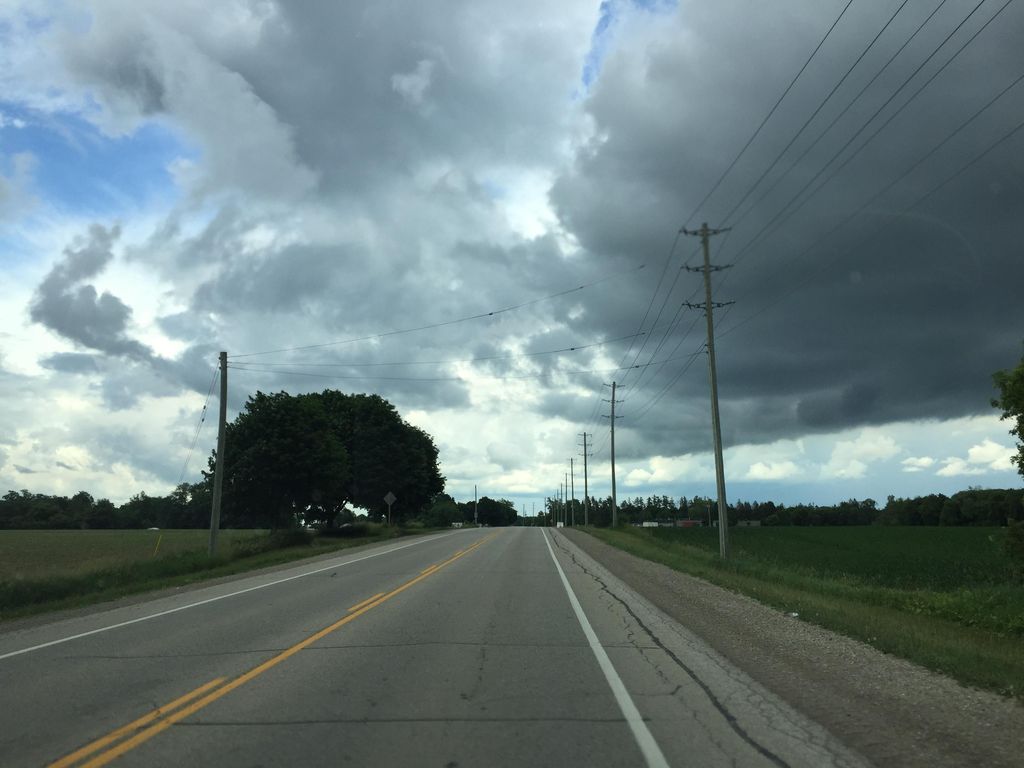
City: kitchener-waterloo